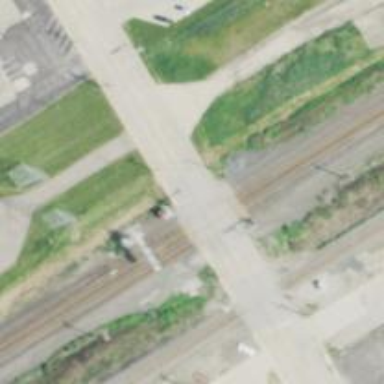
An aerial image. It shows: Railway siding for service.